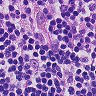
Metastatic tissue present: no